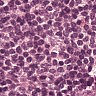
Metastatic tissue present: no